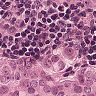
Metastatic tissue present: yes